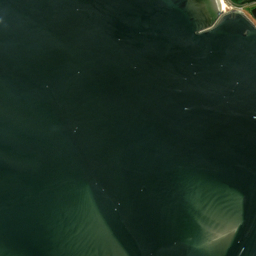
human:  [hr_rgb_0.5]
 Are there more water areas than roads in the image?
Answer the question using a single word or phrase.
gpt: no

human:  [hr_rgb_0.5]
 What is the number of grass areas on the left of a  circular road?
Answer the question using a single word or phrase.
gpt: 0

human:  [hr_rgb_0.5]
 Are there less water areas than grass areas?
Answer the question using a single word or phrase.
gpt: yes

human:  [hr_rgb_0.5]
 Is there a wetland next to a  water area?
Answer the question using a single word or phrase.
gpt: yes

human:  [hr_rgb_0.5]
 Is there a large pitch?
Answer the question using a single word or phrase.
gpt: yes

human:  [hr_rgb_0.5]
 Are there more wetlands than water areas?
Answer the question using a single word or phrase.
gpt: yes

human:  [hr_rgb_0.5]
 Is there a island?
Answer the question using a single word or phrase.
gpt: yes

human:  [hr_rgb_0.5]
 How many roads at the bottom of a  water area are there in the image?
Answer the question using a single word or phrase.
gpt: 10

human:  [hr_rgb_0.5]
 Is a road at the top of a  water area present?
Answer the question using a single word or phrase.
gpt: yes

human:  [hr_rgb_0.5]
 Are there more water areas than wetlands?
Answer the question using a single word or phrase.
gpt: no

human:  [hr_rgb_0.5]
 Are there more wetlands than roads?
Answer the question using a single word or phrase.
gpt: no

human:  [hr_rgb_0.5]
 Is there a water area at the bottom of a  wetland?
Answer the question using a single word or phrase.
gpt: yes

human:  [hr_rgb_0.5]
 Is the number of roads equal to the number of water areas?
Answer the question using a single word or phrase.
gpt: no

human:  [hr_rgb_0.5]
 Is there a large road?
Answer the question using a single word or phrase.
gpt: no

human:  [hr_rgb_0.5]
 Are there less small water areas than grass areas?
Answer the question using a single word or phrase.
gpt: yes

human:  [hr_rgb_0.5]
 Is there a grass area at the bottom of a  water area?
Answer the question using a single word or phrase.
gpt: yes

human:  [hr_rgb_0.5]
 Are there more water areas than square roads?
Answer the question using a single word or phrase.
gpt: yes

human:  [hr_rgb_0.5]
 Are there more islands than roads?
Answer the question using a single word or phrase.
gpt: no

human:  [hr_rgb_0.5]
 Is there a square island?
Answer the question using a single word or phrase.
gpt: no

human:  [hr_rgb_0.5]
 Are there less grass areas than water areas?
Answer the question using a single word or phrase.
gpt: no

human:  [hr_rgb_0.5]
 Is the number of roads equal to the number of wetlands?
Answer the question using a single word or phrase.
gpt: no

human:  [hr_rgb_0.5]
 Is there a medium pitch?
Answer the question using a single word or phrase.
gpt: no

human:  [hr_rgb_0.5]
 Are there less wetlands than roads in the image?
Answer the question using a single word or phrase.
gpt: yes

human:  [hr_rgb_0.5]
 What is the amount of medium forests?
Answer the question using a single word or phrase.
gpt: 0

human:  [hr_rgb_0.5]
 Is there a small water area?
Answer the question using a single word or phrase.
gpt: no

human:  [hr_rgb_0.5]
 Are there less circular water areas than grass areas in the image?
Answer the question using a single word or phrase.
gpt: yes

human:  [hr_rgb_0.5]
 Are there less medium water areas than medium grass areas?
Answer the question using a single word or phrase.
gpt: no

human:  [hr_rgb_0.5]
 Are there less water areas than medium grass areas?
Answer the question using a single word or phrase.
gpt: no

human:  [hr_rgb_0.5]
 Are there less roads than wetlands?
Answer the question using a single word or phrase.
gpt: no

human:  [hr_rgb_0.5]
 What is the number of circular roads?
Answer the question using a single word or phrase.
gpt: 0

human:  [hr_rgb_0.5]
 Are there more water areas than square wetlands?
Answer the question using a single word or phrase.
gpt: yes

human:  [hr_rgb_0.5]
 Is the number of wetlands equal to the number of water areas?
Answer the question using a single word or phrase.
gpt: no

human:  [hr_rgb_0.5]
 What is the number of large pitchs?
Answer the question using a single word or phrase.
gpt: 1

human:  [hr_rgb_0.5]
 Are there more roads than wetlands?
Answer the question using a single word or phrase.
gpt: yes

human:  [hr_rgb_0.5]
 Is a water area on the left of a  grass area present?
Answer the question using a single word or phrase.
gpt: no

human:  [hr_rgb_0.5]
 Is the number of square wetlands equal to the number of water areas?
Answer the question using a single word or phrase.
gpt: no